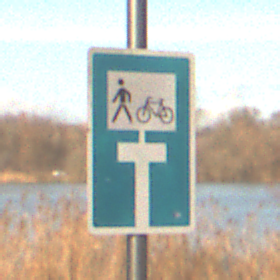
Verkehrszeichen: SackgasseRadverkehrFussgaengerDurchlaessig
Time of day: SunriseSunset
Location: Outdoor (Nature)
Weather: PartlyCloudy
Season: NotSpecified
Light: Natural